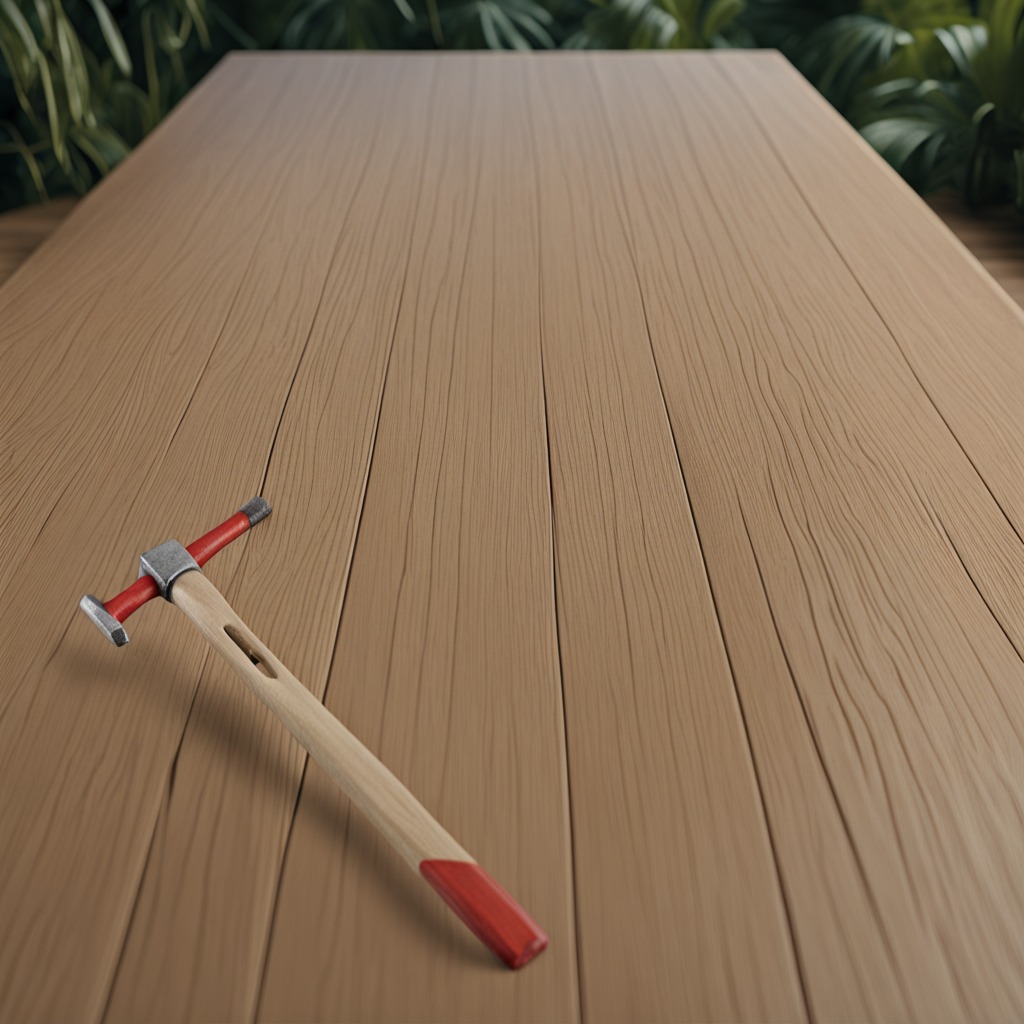
A hammer lies on a wooden table inside a jungle field workshop tent humid ambient light worn but